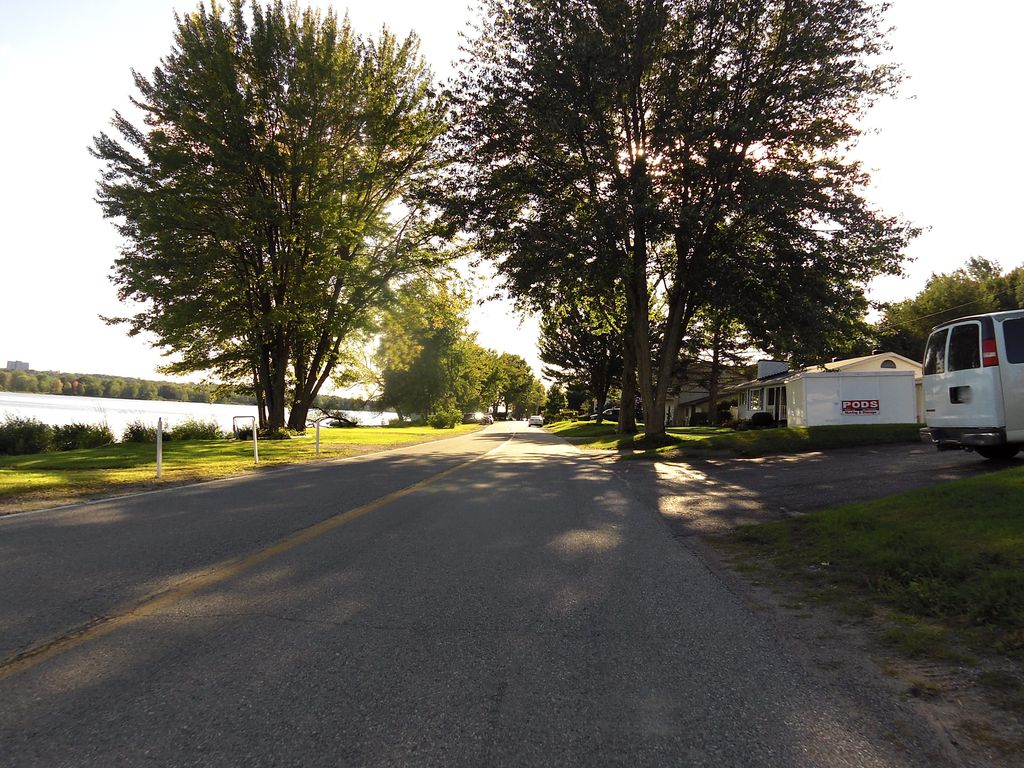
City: ottawa-gatineau